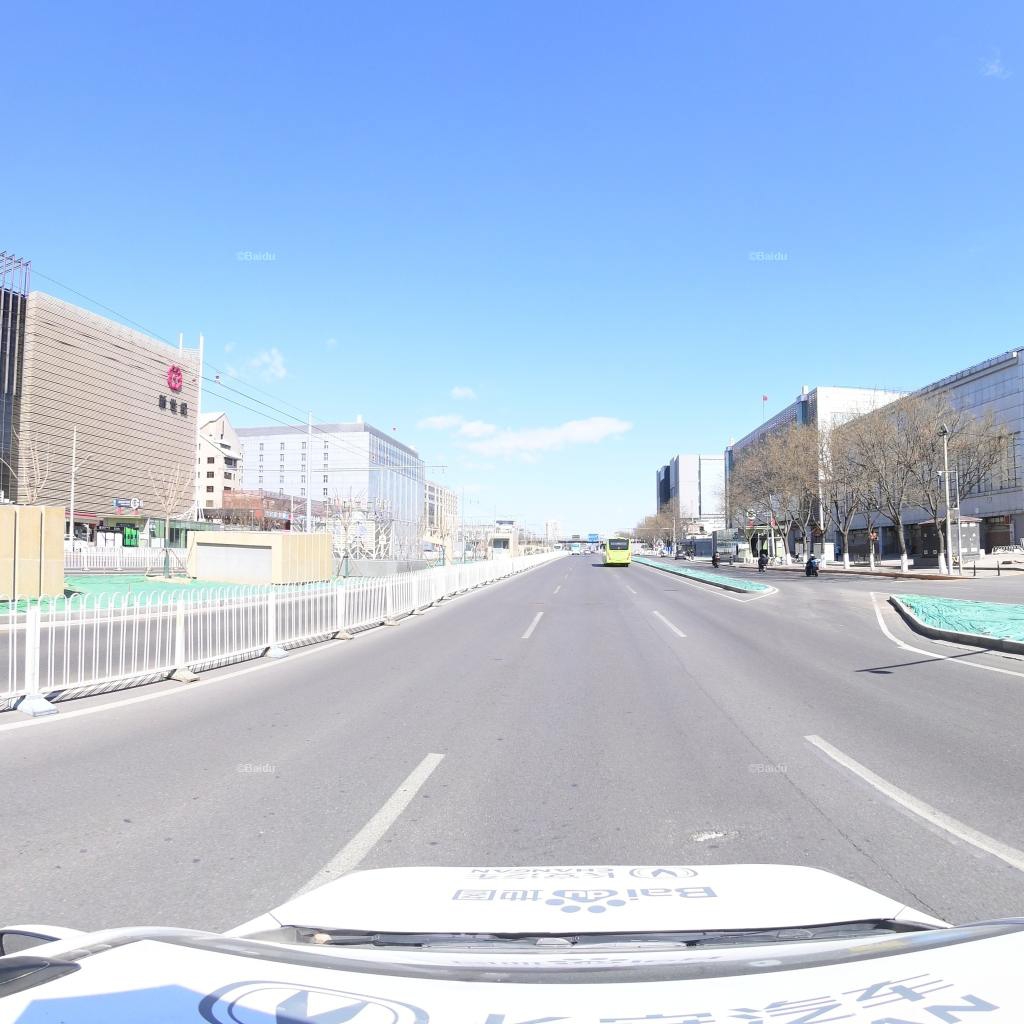
Region: Fengtai
Road damage annotations: longitudinal crack, pothole